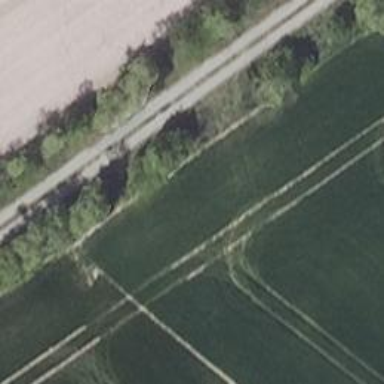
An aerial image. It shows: Row of deciduous broadleaved trees.